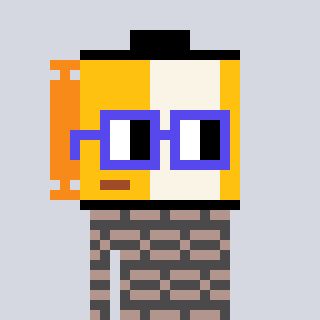
a pixel art character with square blue glasses, a film roll-shaped head and a grayscale-colored body on a cool background